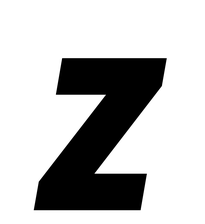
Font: Roboto-Italic_Condensed_Black_Italic